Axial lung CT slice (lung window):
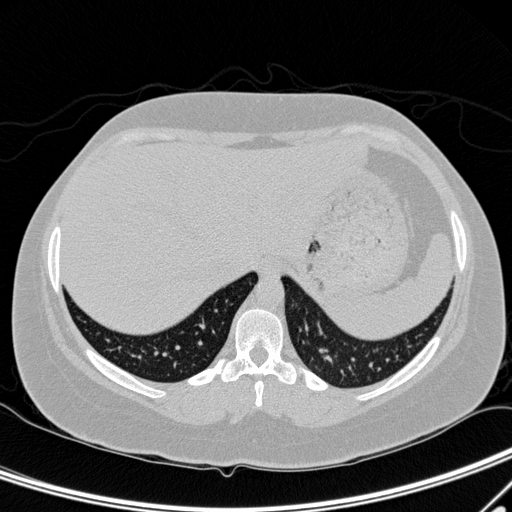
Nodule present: no